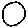
Label: circle